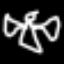
Label: angel